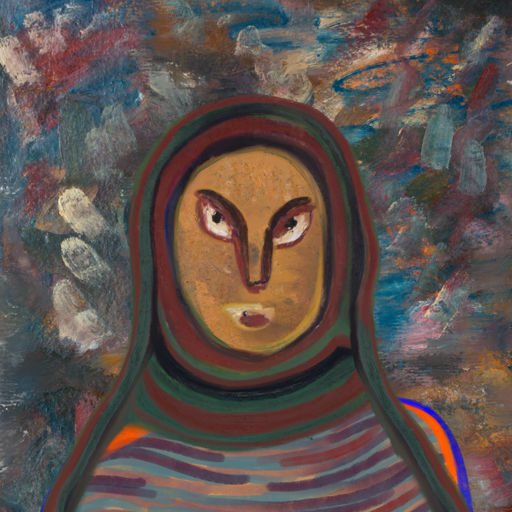
Background: Boggyland, Head And Neck Front: In_The_Sun, Face Front: After_Raid, Bust: Experience, Hair Front: Blank, Head Accessory: After_Raid_Scarf, Second Necklace: Blank, Necklace: Blank, Baby: Blank